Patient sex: F
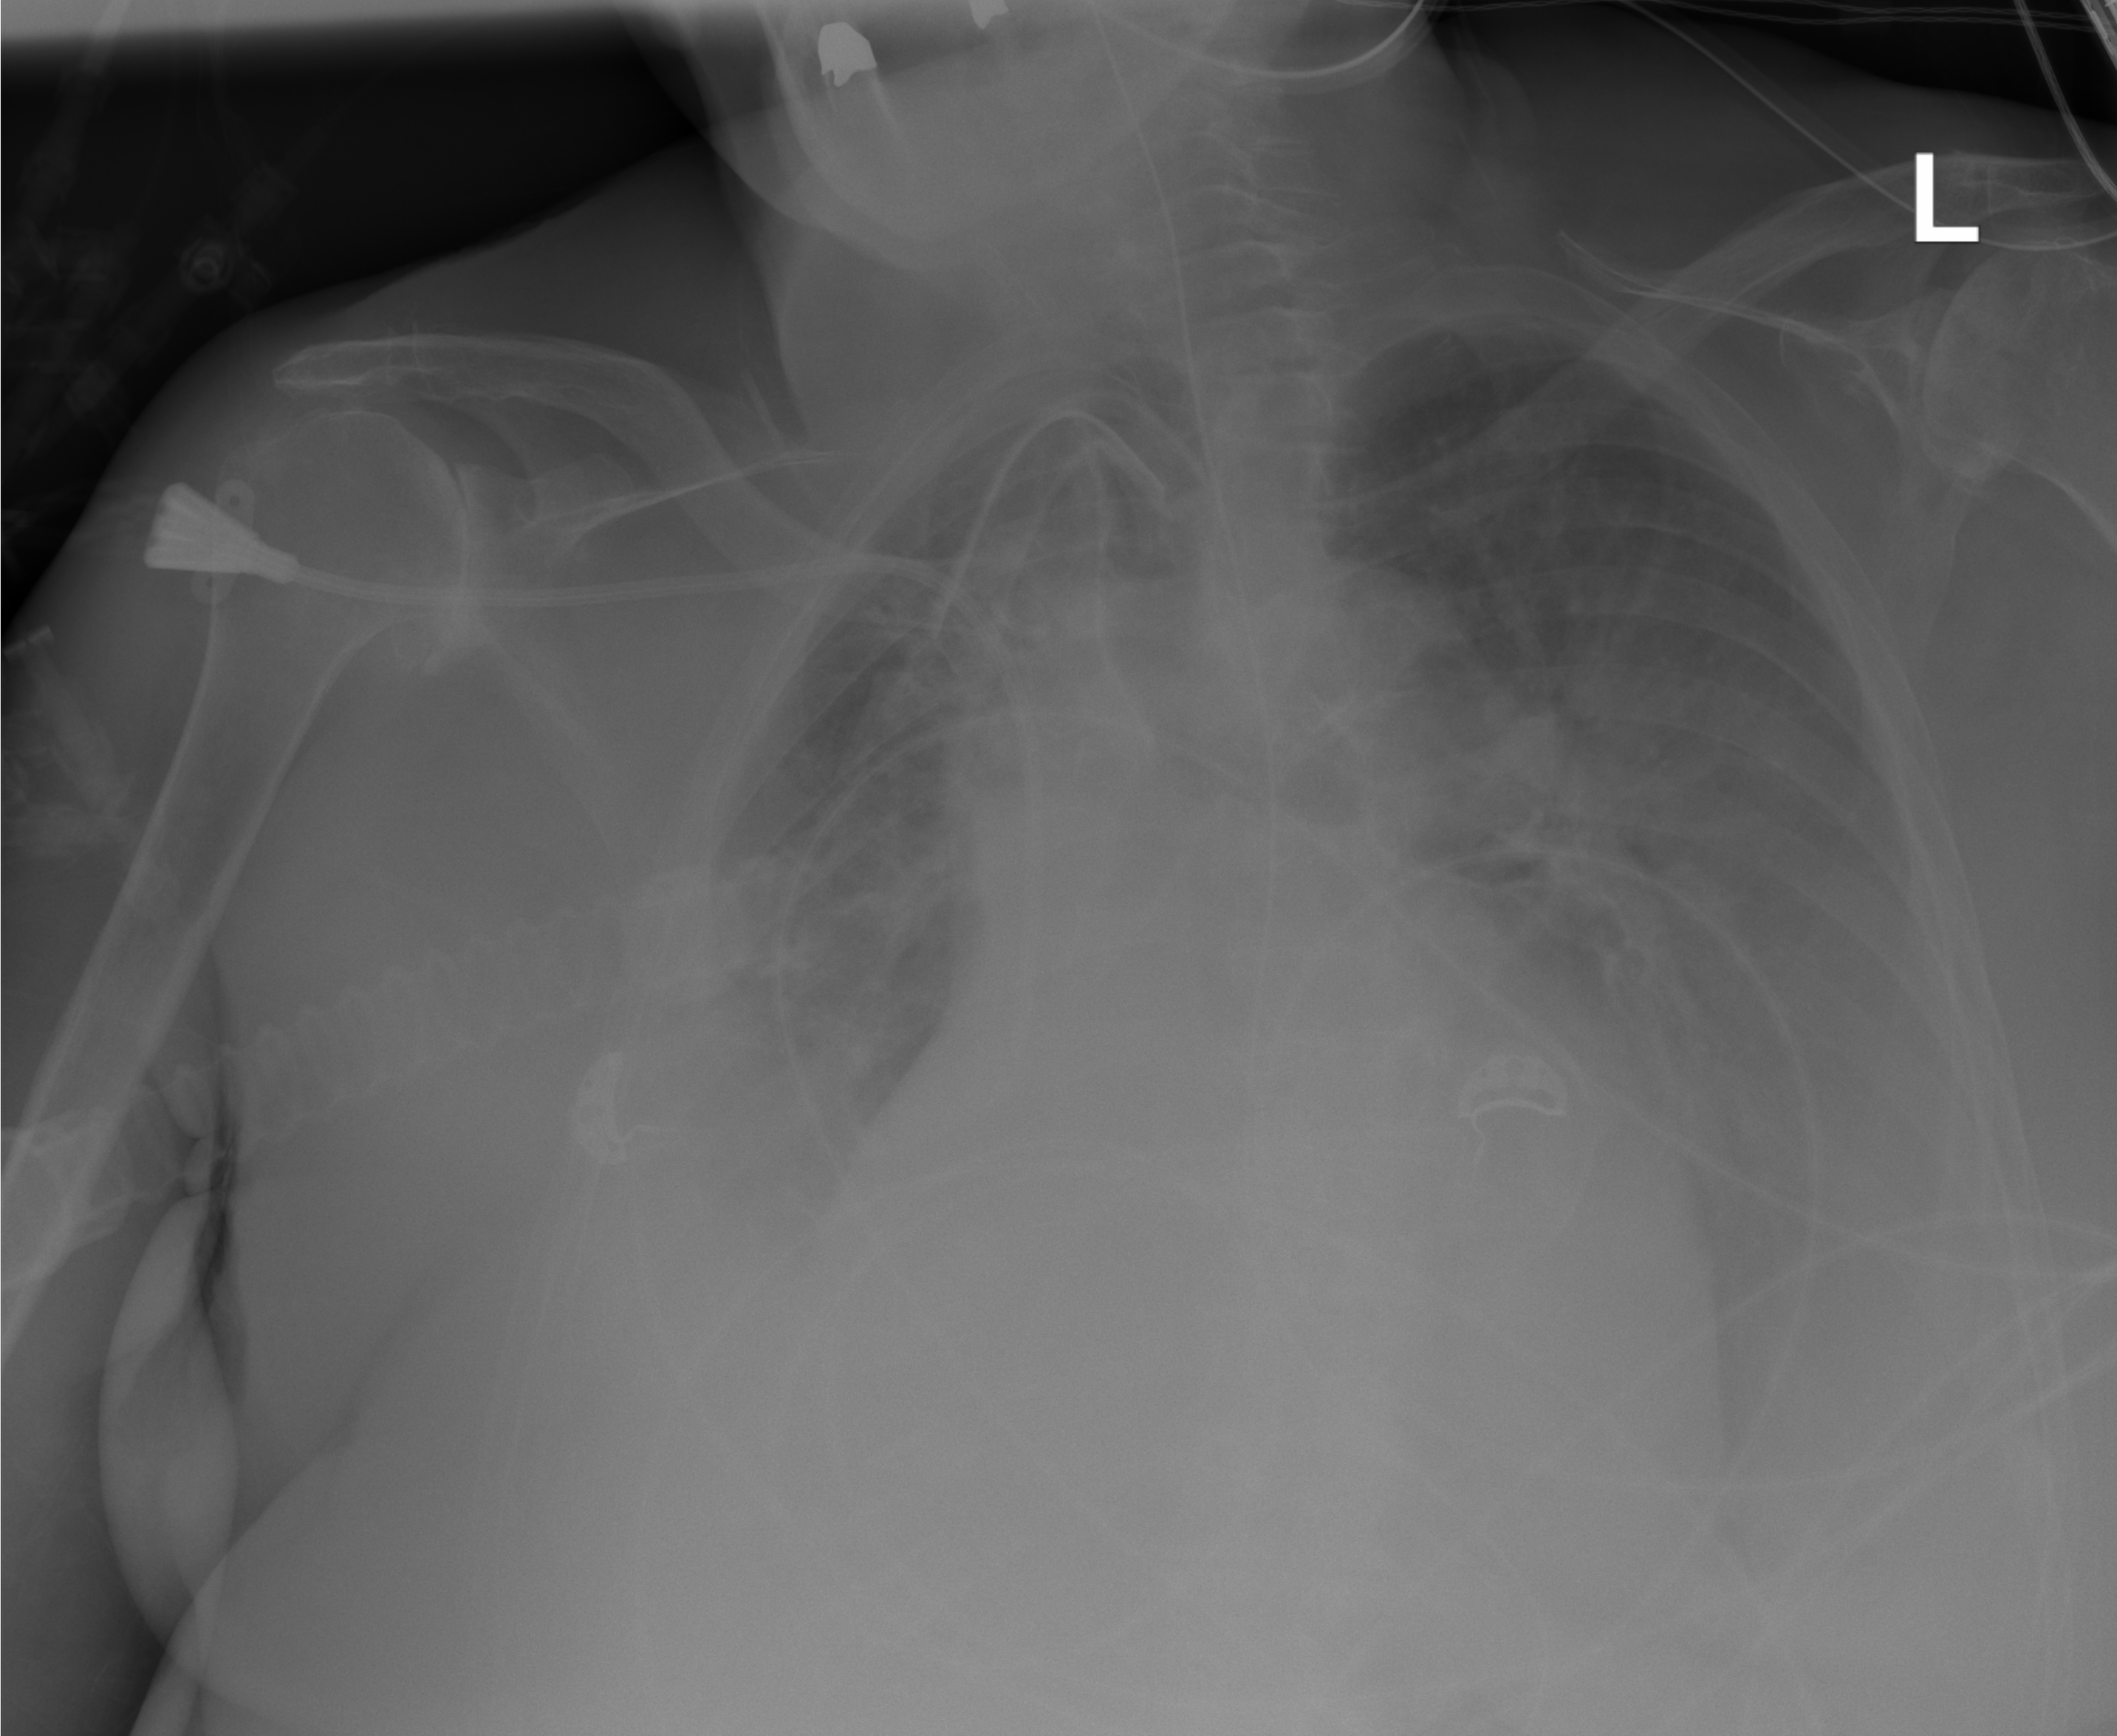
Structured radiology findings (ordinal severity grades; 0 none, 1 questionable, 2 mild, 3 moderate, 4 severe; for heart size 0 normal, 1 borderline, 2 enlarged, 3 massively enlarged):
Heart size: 2
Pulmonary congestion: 1
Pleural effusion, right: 3
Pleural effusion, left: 3
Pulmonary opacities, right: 1
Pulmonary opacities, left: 0
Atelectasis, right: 2
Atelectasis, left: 2